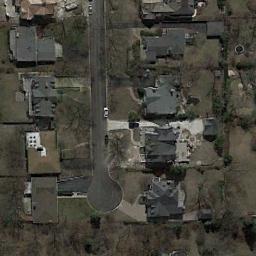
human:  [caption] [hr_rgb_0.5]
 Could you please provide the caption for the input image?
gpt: The medium residential is on the bare land next to the road .

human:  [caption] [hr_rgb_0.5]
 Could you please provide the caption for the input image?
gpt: Many buildings of different shapes are in medium residential area .

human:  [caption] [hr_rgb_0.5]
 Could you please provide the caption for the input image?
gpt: There aren't many houses in the mid-sized area .

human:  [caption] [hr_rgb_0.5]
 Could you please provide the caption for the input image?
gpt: The medium residential area has some houses arranged in lines and a road goes through the medium residential area .

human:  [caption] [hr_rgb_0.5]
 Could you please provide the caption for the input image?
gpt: There are some buildings on brown lawns on the medium residential area .